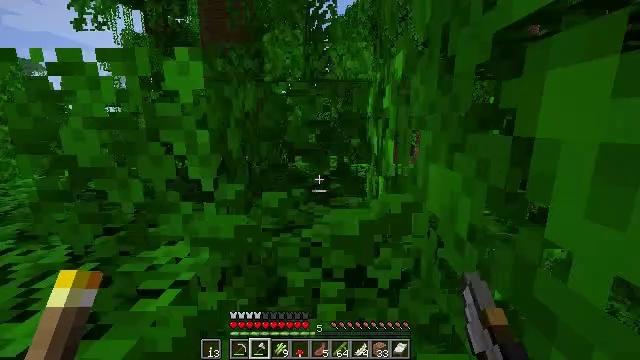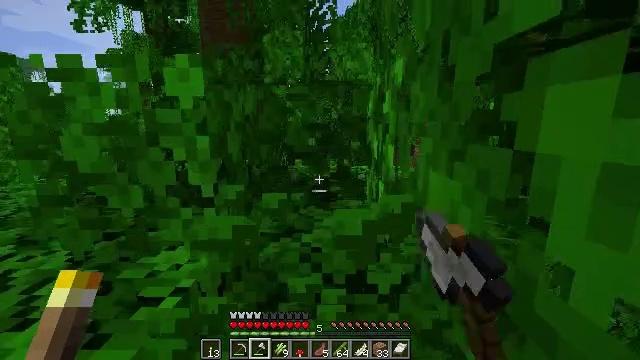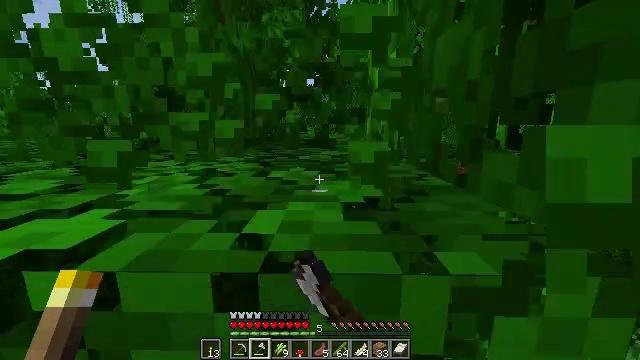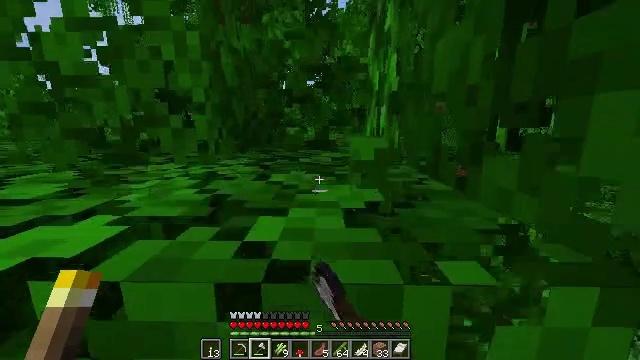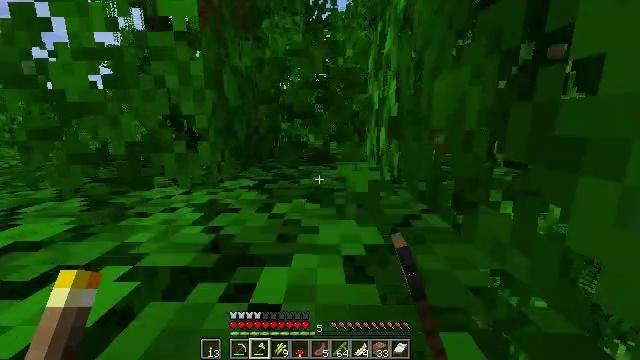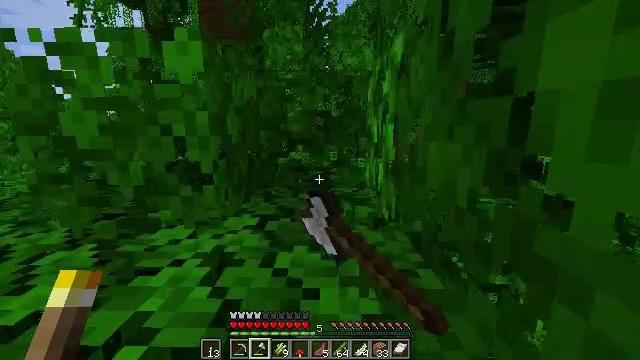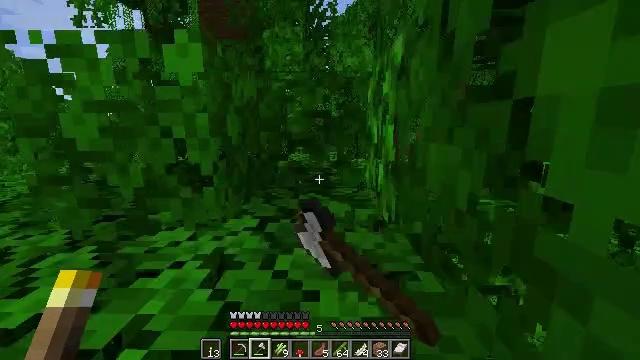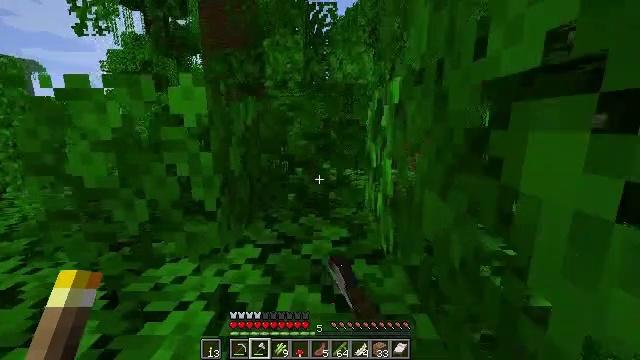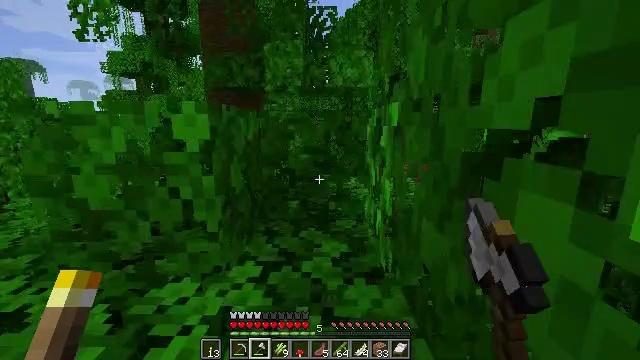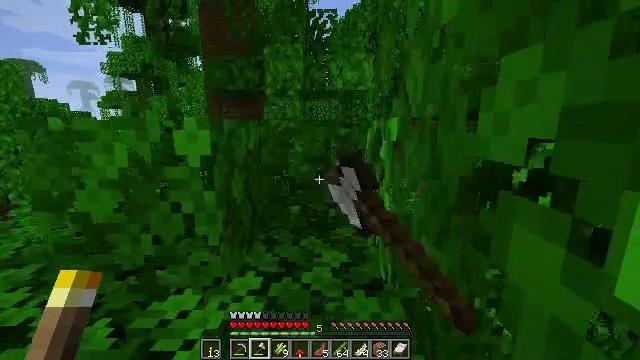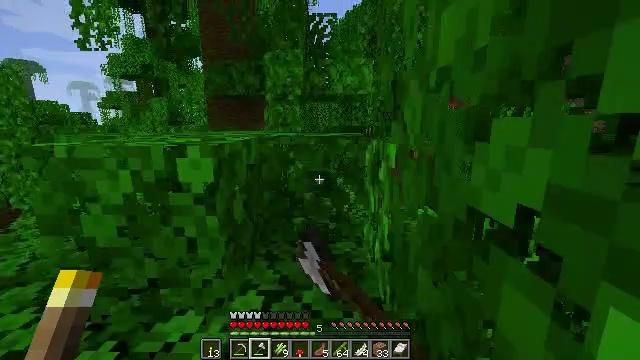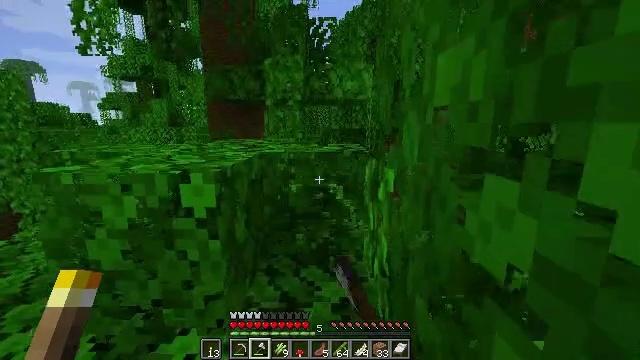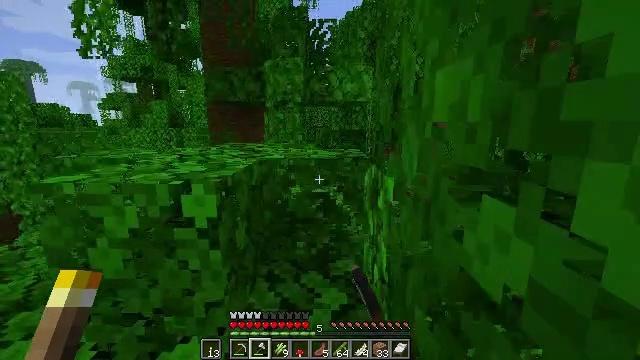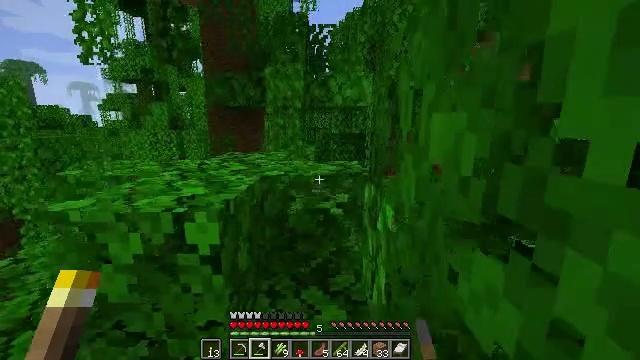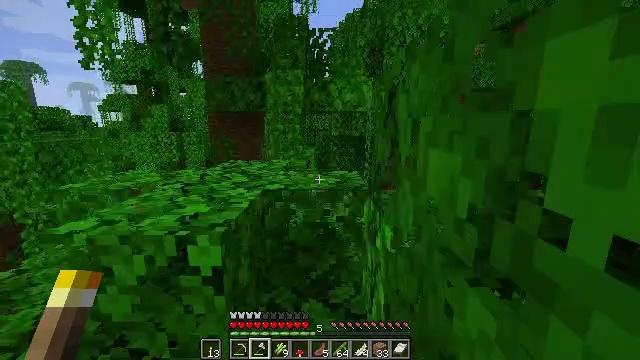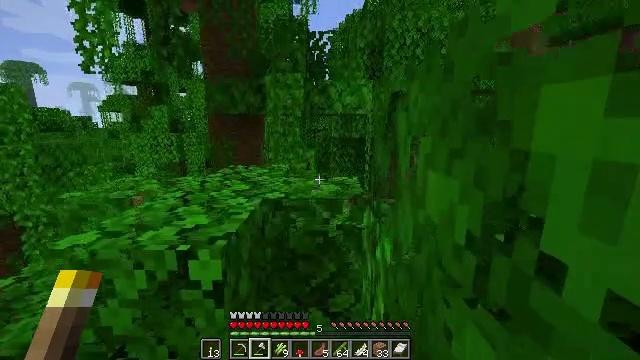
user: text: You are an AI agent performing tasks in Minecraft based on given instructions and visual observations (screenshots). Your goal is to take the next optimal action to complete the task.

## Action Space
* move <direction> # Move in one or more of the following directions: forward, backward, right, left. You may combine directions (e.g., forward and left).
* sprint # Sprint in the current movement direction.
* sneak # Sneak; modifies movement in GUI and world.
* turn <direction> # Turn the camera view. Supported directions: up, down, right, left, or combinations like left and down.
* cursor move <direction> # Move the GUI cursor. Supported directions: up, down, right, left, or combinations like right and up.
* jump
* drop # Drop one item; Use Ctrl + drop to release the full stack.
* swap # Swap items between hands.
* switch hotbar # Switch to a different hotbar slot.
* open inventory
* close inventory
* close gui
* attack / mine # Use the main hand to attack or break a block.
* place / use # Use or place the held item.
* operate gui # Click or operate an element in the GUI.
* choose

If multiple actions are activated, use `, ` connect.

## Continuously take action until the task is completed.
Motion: motion action
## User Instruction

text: Trim the tree by mining oak leaves.
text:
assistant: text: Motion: move forward, attack / mine
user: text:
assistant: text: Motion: move forward, attack / mine
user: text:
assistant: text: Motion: move forward, attack / mine
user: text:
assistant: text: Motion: move forward, attack / mine
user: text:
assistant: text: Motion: move forward, attack / mine
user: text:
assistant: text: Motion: move forward, attack / mine
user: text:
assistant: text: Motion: move forward, attack / mine
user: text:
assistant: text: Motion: move forward, attack / mine
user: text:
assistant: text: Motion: move forward, attack / mine
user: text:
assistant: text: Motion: move forward, attack / mine
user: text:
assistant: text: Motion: move forward, attack / mine
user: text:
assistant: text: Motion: move forward
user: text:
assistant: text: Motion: move forward
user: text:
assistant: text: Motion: move forward
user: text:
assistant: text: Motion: move forward
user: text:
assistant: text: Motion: move forward
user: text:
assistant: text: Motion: move forward
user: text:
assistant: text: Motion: move forward
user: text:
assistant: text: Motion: move forward
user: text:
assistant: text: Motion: move forward
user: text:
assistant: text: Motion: move forward
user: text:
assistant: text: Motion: move forward
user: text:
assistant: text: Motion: move forward
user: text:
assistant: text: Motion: move forward
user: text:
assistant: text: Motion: move forward
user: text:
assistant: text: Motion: move forward
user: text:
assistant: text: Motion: move forward
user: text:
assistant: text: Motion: move forward
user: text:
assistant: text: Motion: move forward, turn right and down
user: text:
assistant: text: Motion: move forward, turn right and down